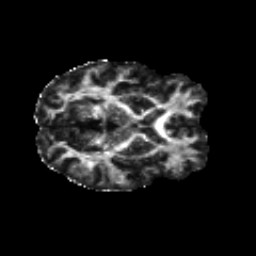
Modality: FA
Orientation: axial
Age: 28
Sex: female
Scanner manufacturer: siemens
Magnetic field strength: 3 T
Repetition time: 8.8 s
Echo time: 0.085 s